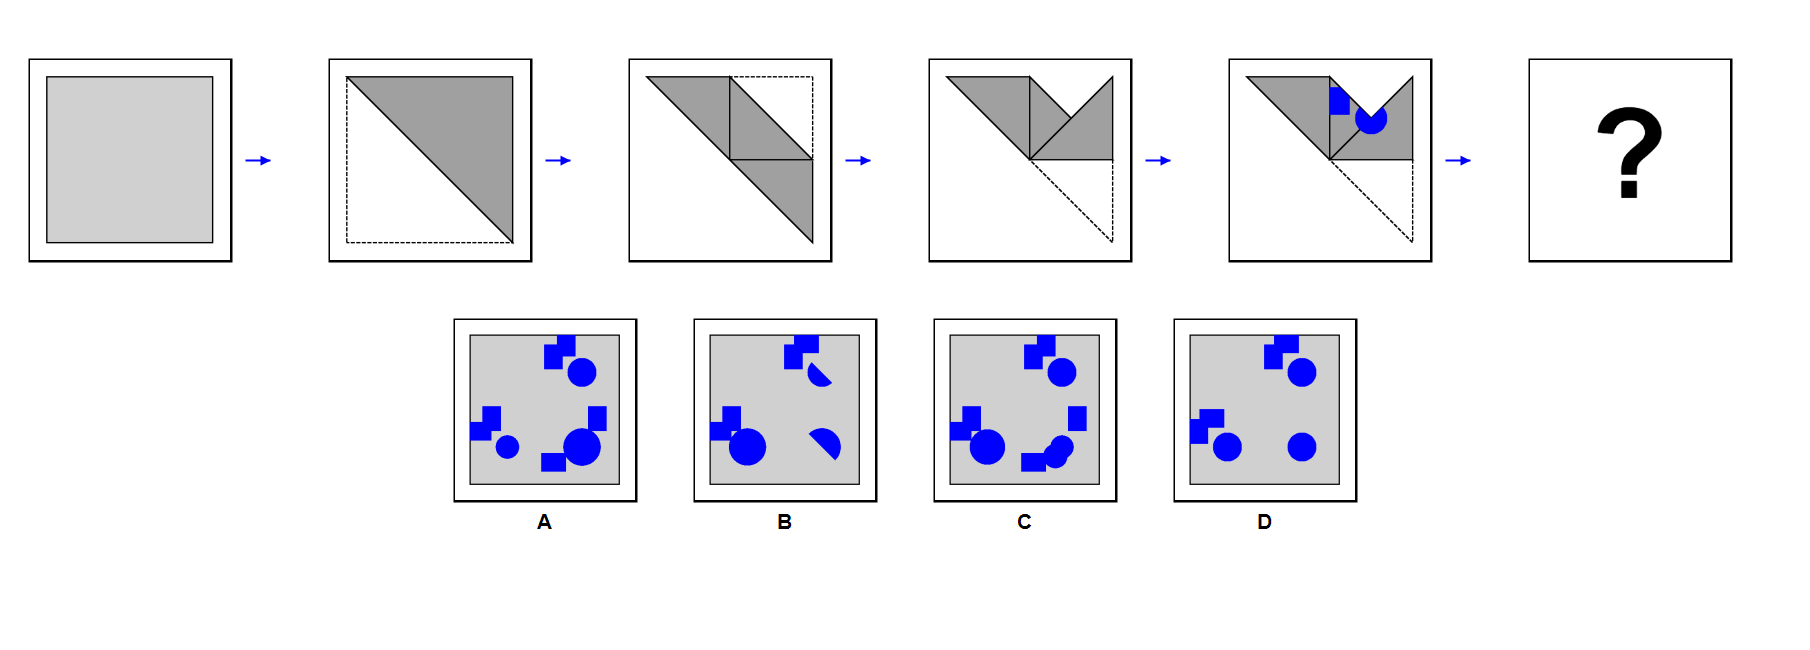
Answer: D